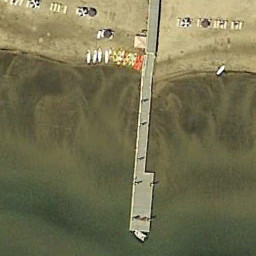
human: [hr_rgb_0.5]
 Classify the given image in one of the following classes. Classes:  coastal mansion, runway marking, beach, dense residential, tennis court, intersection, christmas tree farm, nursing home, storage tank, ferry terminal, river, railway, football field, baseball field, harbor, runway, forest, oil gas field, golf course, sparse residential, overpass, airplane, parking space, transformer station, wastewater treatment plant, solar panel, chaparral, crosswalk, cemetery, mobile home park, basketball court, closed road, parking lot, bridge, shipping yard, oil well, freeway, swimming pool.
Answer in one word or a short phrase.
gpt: ferry terminal